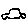
Label: car